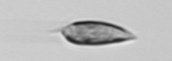
Label: Prorocentrum_triestinum